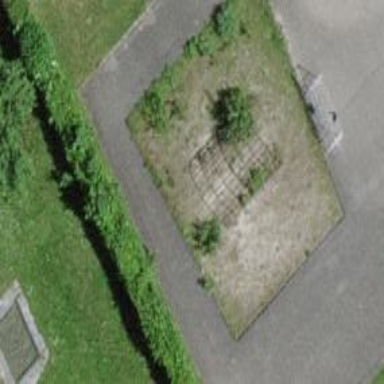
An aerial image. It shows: Playground structure.